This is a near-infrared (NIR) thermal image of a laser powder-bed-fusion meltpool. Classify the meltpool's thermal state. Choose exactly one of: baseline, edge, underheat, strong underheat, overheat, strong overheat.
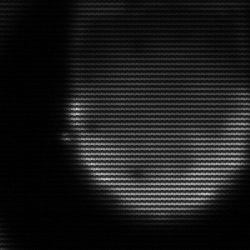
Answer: edge